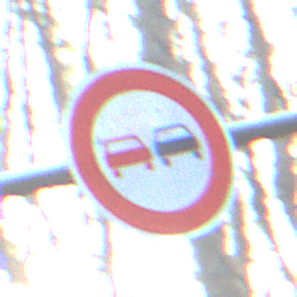
Verkehrszeichen: Ueberholverbot
Umgebung: Outdoor, Nature
Tageszeit: SunriseSunset
Wetter: Clear
Licht: Natural
Jahreszeit: Winter
Kontrast: LowContrast